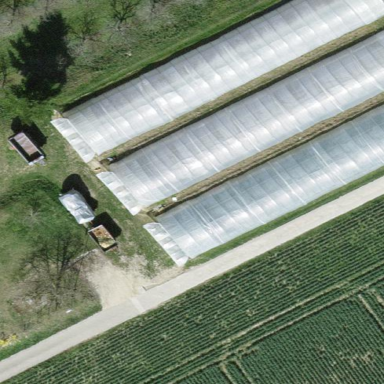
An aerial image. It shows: Area dedicated to greenhouse horticulture.